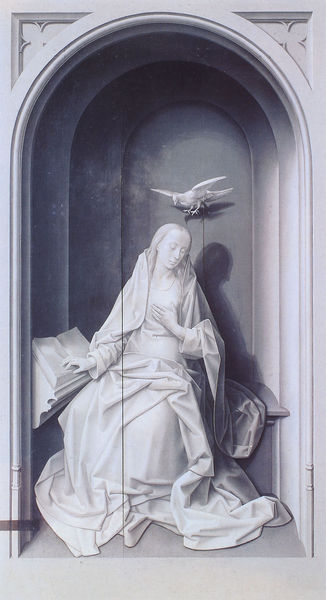
Titel: Portinari-Altar
Künstler: Hugo van der Goes
Institution: Florenz, Uffizien
Schlagwörter: hand, schatten, vogel, weiß, sitzen, frau, hell, kleid, marmor, zeichnung, blick, falten, taube, hände, mantel, sitzend, fliegen, bogen, bank, rundbogen, faltenwurf, poliert, tor, nische, buch, torbogen, jungfrau, strich, beten, pult, herz, elisabeth, fresko, maria, magdalena, maßwerk, heiliger geist, verkündung, empfängnis, marmaor, hand auf der brust, vigel